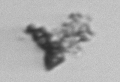
Label: detritus